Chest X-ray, PA view. Patient: 49 years old, sex F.
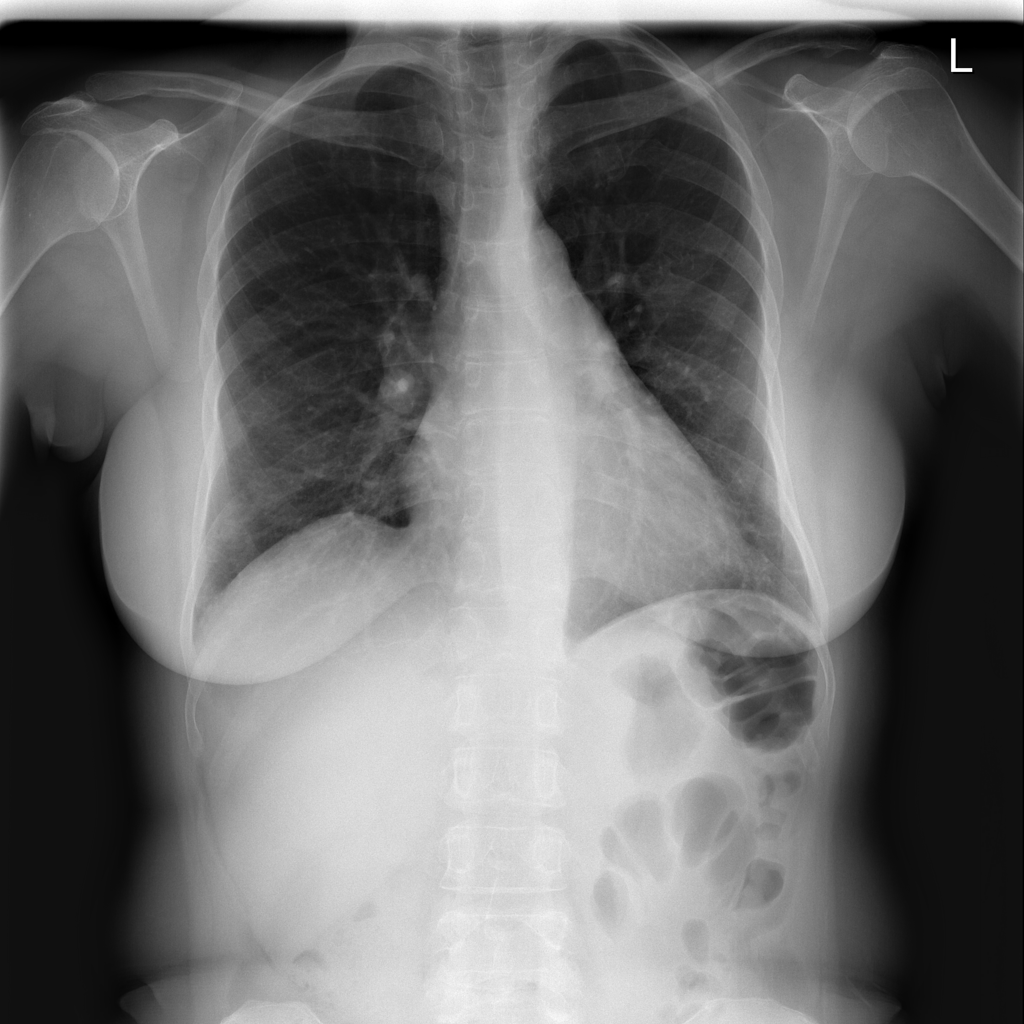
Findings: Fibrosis